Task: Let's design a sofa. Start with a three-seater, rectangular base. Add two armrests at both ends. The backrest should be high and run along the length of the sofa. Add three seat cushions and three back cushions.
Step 13:
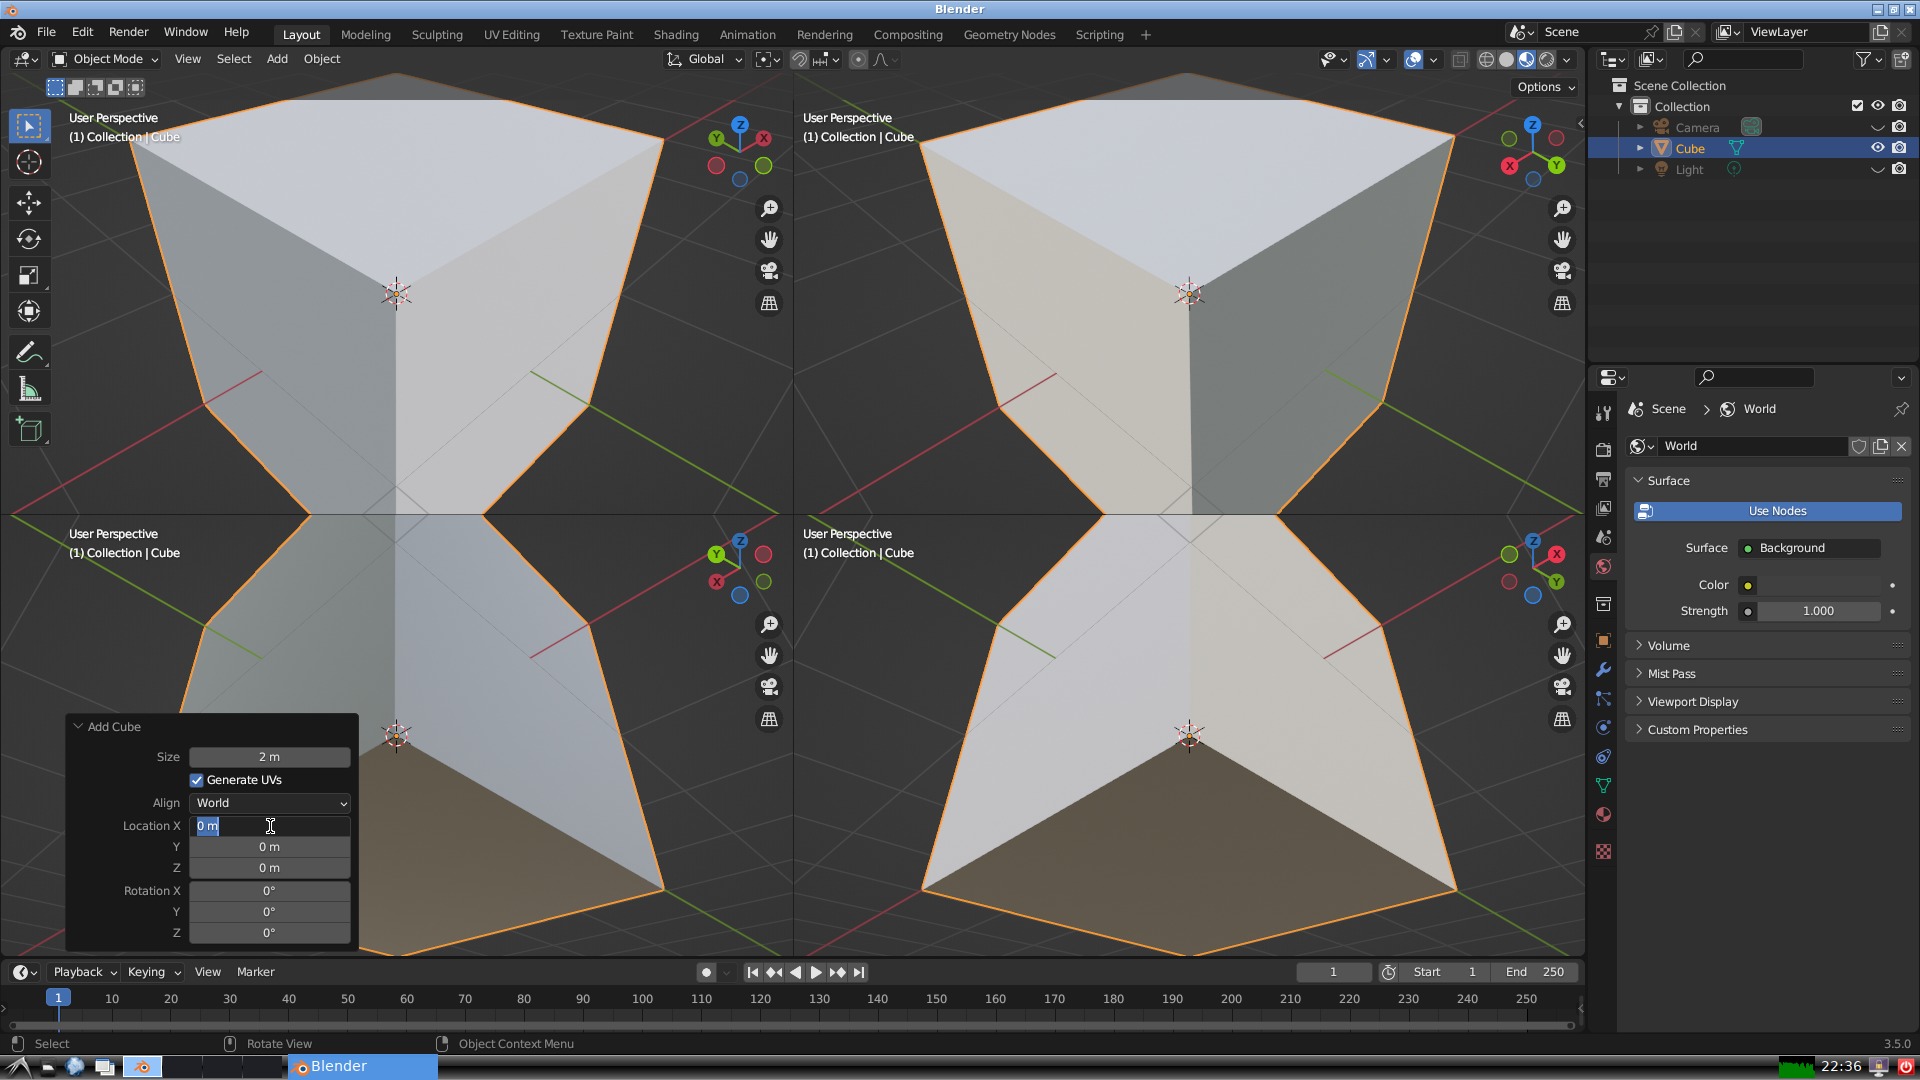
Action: input_text: 0